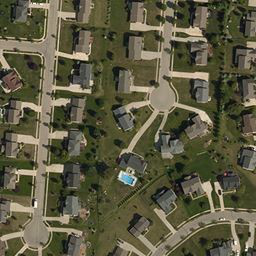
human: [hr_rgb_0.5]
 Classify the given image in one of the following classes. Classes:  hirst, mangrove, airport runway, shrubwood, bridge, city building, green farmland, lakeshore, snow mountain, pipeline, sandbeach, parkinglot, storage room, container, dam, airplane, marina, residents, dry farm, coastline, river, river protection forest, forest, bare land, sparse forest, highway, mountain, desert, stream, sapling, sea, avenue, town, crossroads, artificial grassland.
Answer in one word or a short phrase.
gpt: town